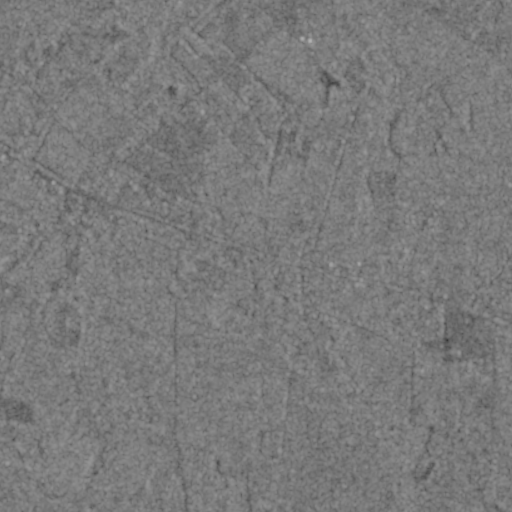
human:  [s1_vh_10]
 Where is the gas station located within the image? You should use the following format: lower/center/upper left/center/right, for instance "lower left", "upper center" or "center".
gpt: The gas station is located in the center left of the image.
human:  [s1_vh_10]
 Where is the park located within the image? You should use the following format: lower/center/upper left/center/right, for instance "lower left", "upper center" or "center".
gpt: The park is located in the center left of the image.
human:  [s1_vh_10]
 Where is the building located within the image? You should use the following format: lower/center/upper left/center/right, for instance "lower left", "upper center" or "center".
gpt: The building is located in the center left of the image.
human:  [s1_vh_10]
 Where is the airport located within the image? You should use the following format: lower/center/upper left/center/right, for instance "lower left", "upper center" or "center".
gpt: There is no airport in the image.

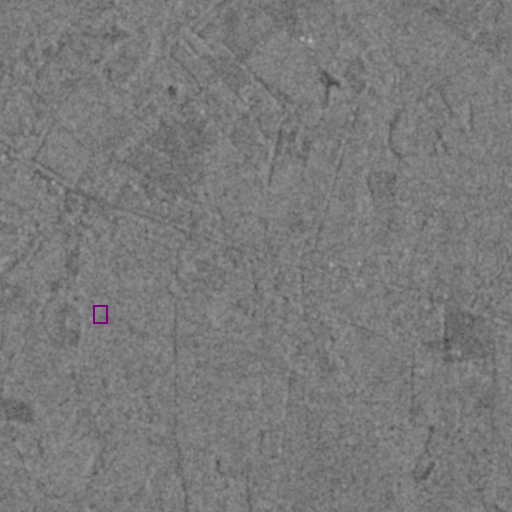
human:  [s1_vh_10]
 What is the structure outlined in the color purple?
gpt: The structure outlined in purple is a park.
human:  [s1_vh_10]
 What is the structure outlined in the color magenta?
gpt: There is no magenta outline.